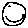
Label: smiley face